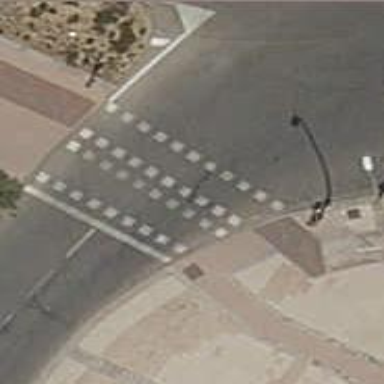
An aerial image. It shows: Traffic signals at road crossing.